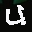
Label: 4